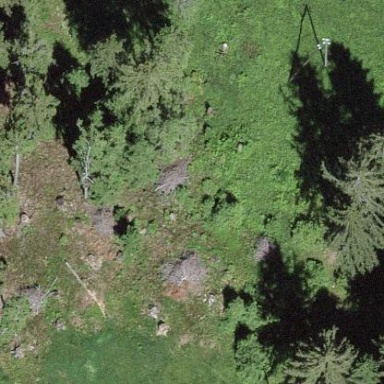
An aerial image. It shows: Forest area.